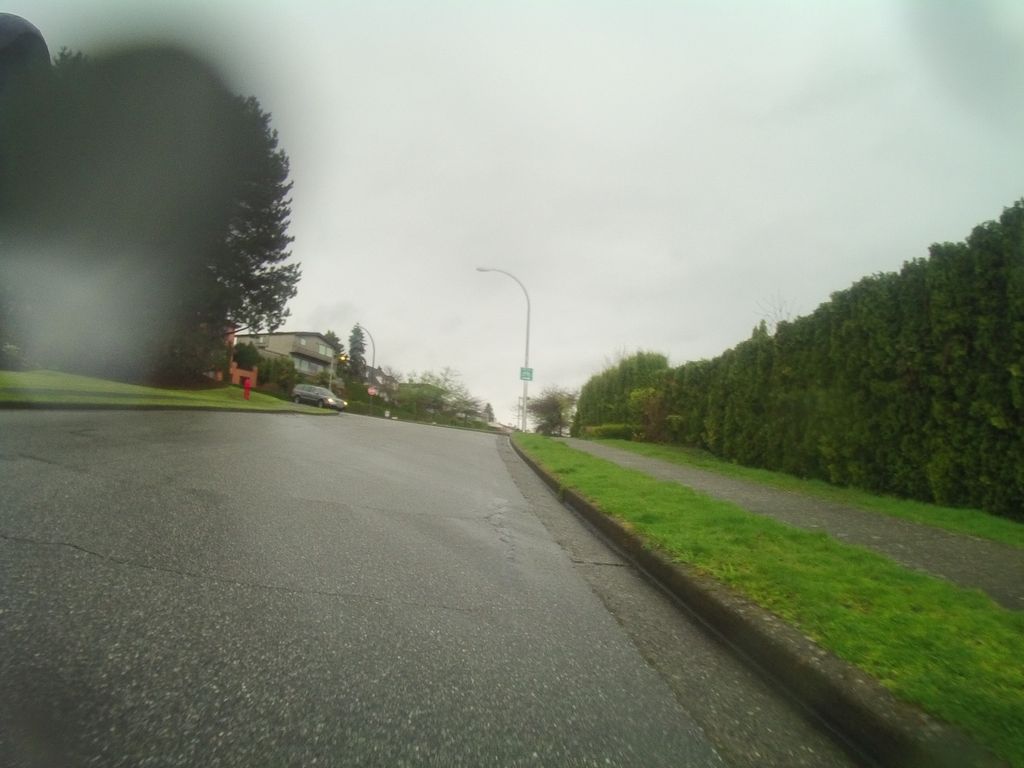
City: vancouver